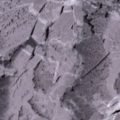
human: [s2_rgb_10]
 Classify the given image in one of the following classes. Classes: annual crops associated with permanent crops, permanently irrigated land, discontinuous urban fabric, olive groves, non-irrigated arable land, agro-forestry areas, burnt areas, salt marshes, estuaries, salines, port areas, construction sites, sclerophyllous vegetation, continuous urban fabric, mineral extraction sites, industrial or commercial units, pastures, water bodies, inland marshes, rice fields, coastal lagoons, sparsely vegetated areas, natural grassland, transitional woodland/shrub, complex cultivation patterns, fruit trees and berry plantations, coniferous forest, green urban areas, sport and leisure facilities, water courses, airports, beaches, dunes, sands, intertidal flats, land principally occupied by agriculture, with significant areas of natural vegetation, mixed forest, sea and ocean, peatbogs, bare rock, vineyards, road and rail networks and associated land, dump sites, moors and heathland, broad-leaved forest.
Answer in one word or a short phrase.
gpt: sea and ocean